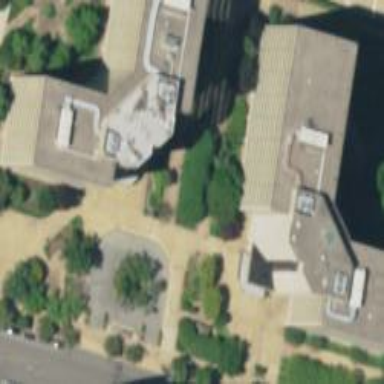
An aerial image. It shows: Office building.